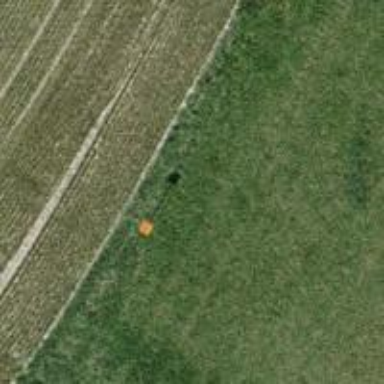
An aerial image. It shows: View of pole with roofed pipeline marker.